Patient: sex F, age 33
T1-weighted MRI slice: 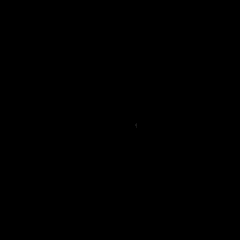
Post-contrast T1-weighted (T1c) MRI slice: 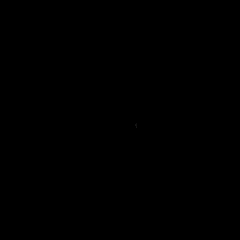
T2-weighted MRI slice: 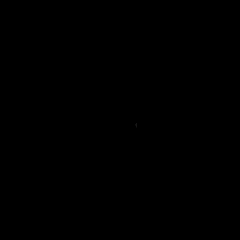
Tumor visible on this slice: no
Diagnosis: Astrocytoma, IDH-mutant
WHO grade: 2